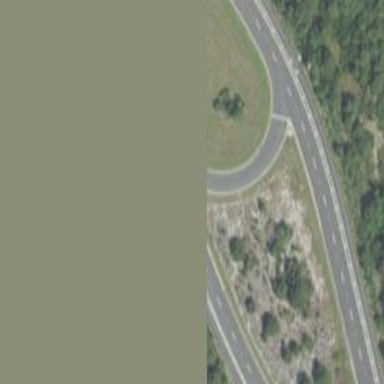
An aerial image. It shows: Secondary road with asphalt surface. It is expressway.